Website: lowes
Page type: order-returns
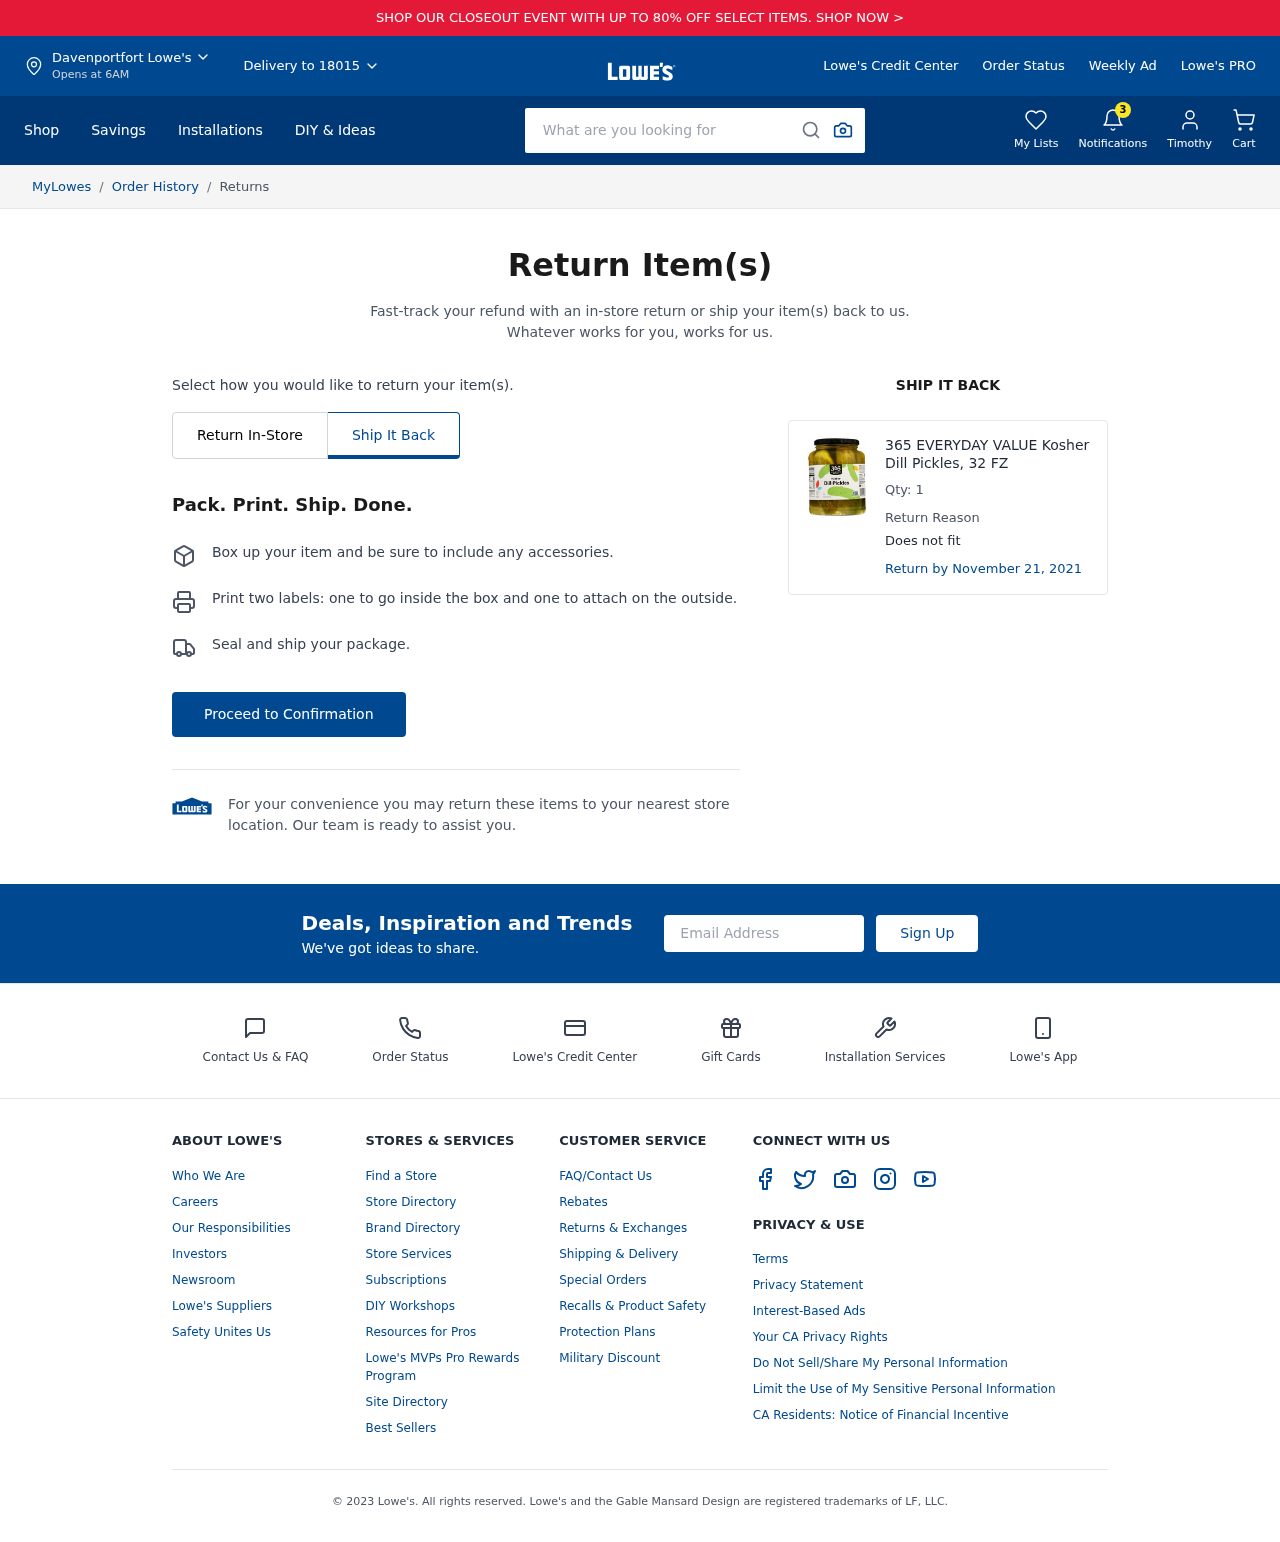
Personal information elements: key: PII_CITY
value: Davenportfort
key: PII_EMAIL
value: timothy_keller@yahoo.com
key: PII_FIRSTNAME
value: Timothy
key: PII_POSTCODE
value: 18015
Product elements: key: PRODUCT1_NAME
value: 365 EVERYDAY VALUE Kosher Dill Pickles, 32 FZ
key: PRODUCT1_QUANTITY
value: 1
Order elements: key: ORDER_RETURN_BY_DATE
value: November 21, 2021
Search elements: key: HEADER_SEARCH
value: What are you looking for
Other elements: key: NOTIFICATION_COUNT
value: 3